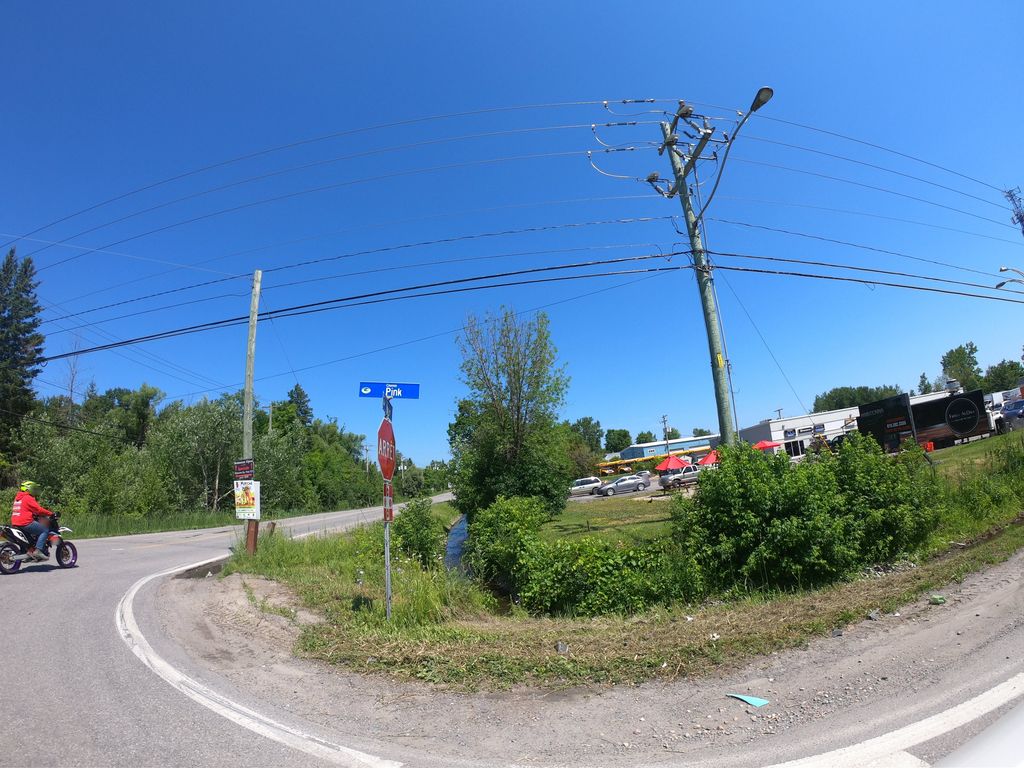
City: ottawa-gatineau